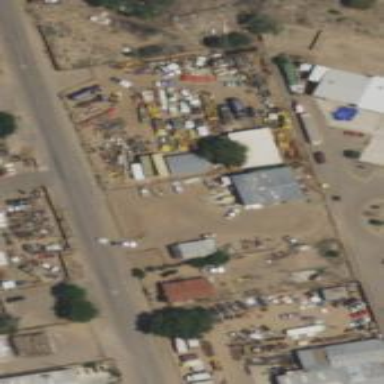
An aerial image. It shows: Scrap yard situated in industrial area.